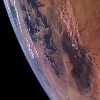
Label: land